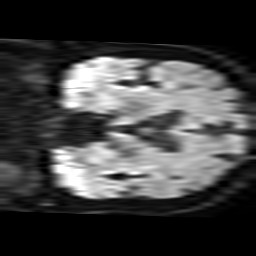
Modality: TRACE
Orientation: coronal
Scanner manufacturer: philips
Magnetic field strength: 3 T
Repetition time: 3.743 s
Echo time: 0.05978 s